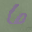
Label: 6